Field crop: tomato
Growth stage: 1
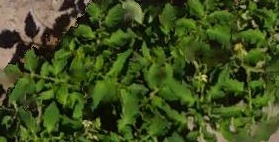
Species: tomato